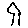
Label: tree